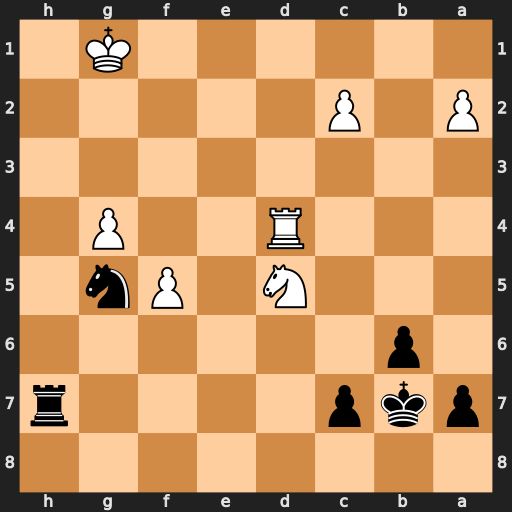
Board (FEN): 8/pkp4r/1p6/3N1Pn1/3R2P1/8/P1P5/6K1
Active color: b
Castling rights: -
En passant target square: -
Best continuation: Nf3+ Kf2 Nxd4